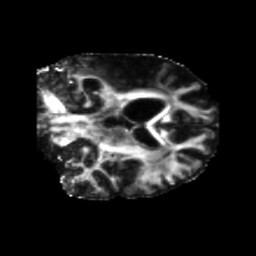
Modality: FA
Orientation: coronal
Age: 64
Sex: male
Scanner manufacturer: siemens
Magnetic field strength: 3 T
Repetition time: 5.25 s
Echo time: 0.08 s